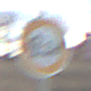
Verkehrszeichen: TatsaechlicheBreite2Komma3
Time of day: SunriseSunset
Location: Outdoor (RoadRail)
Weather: PartlyCloudy
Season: NotSpecified
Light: Natural